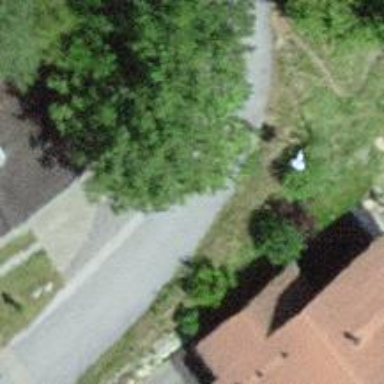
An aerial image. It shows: Residential road.